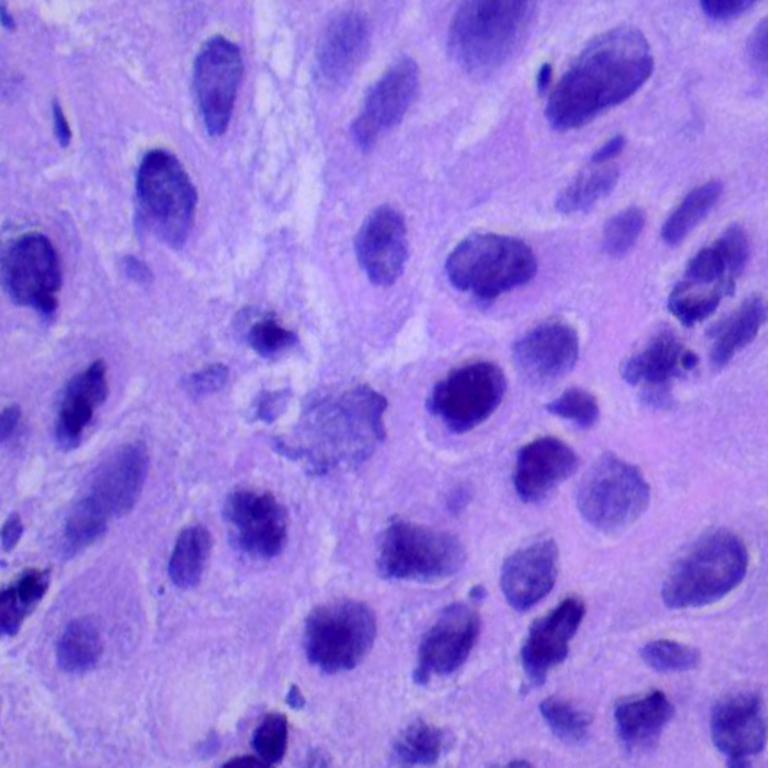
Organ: lung
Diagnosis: squamous carcinomas